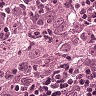
Metastatic tissue present: yes